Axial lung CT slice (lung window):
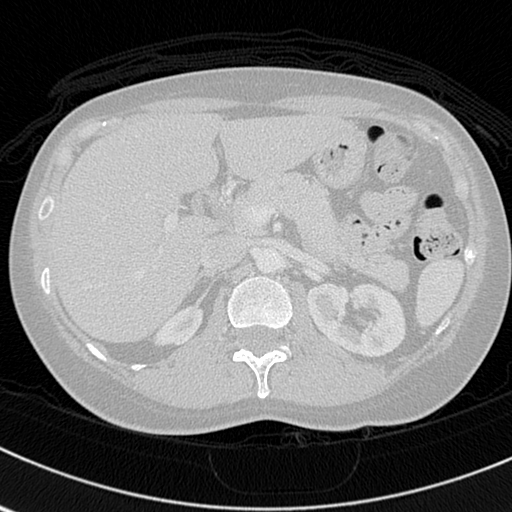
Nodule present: no